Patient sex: M
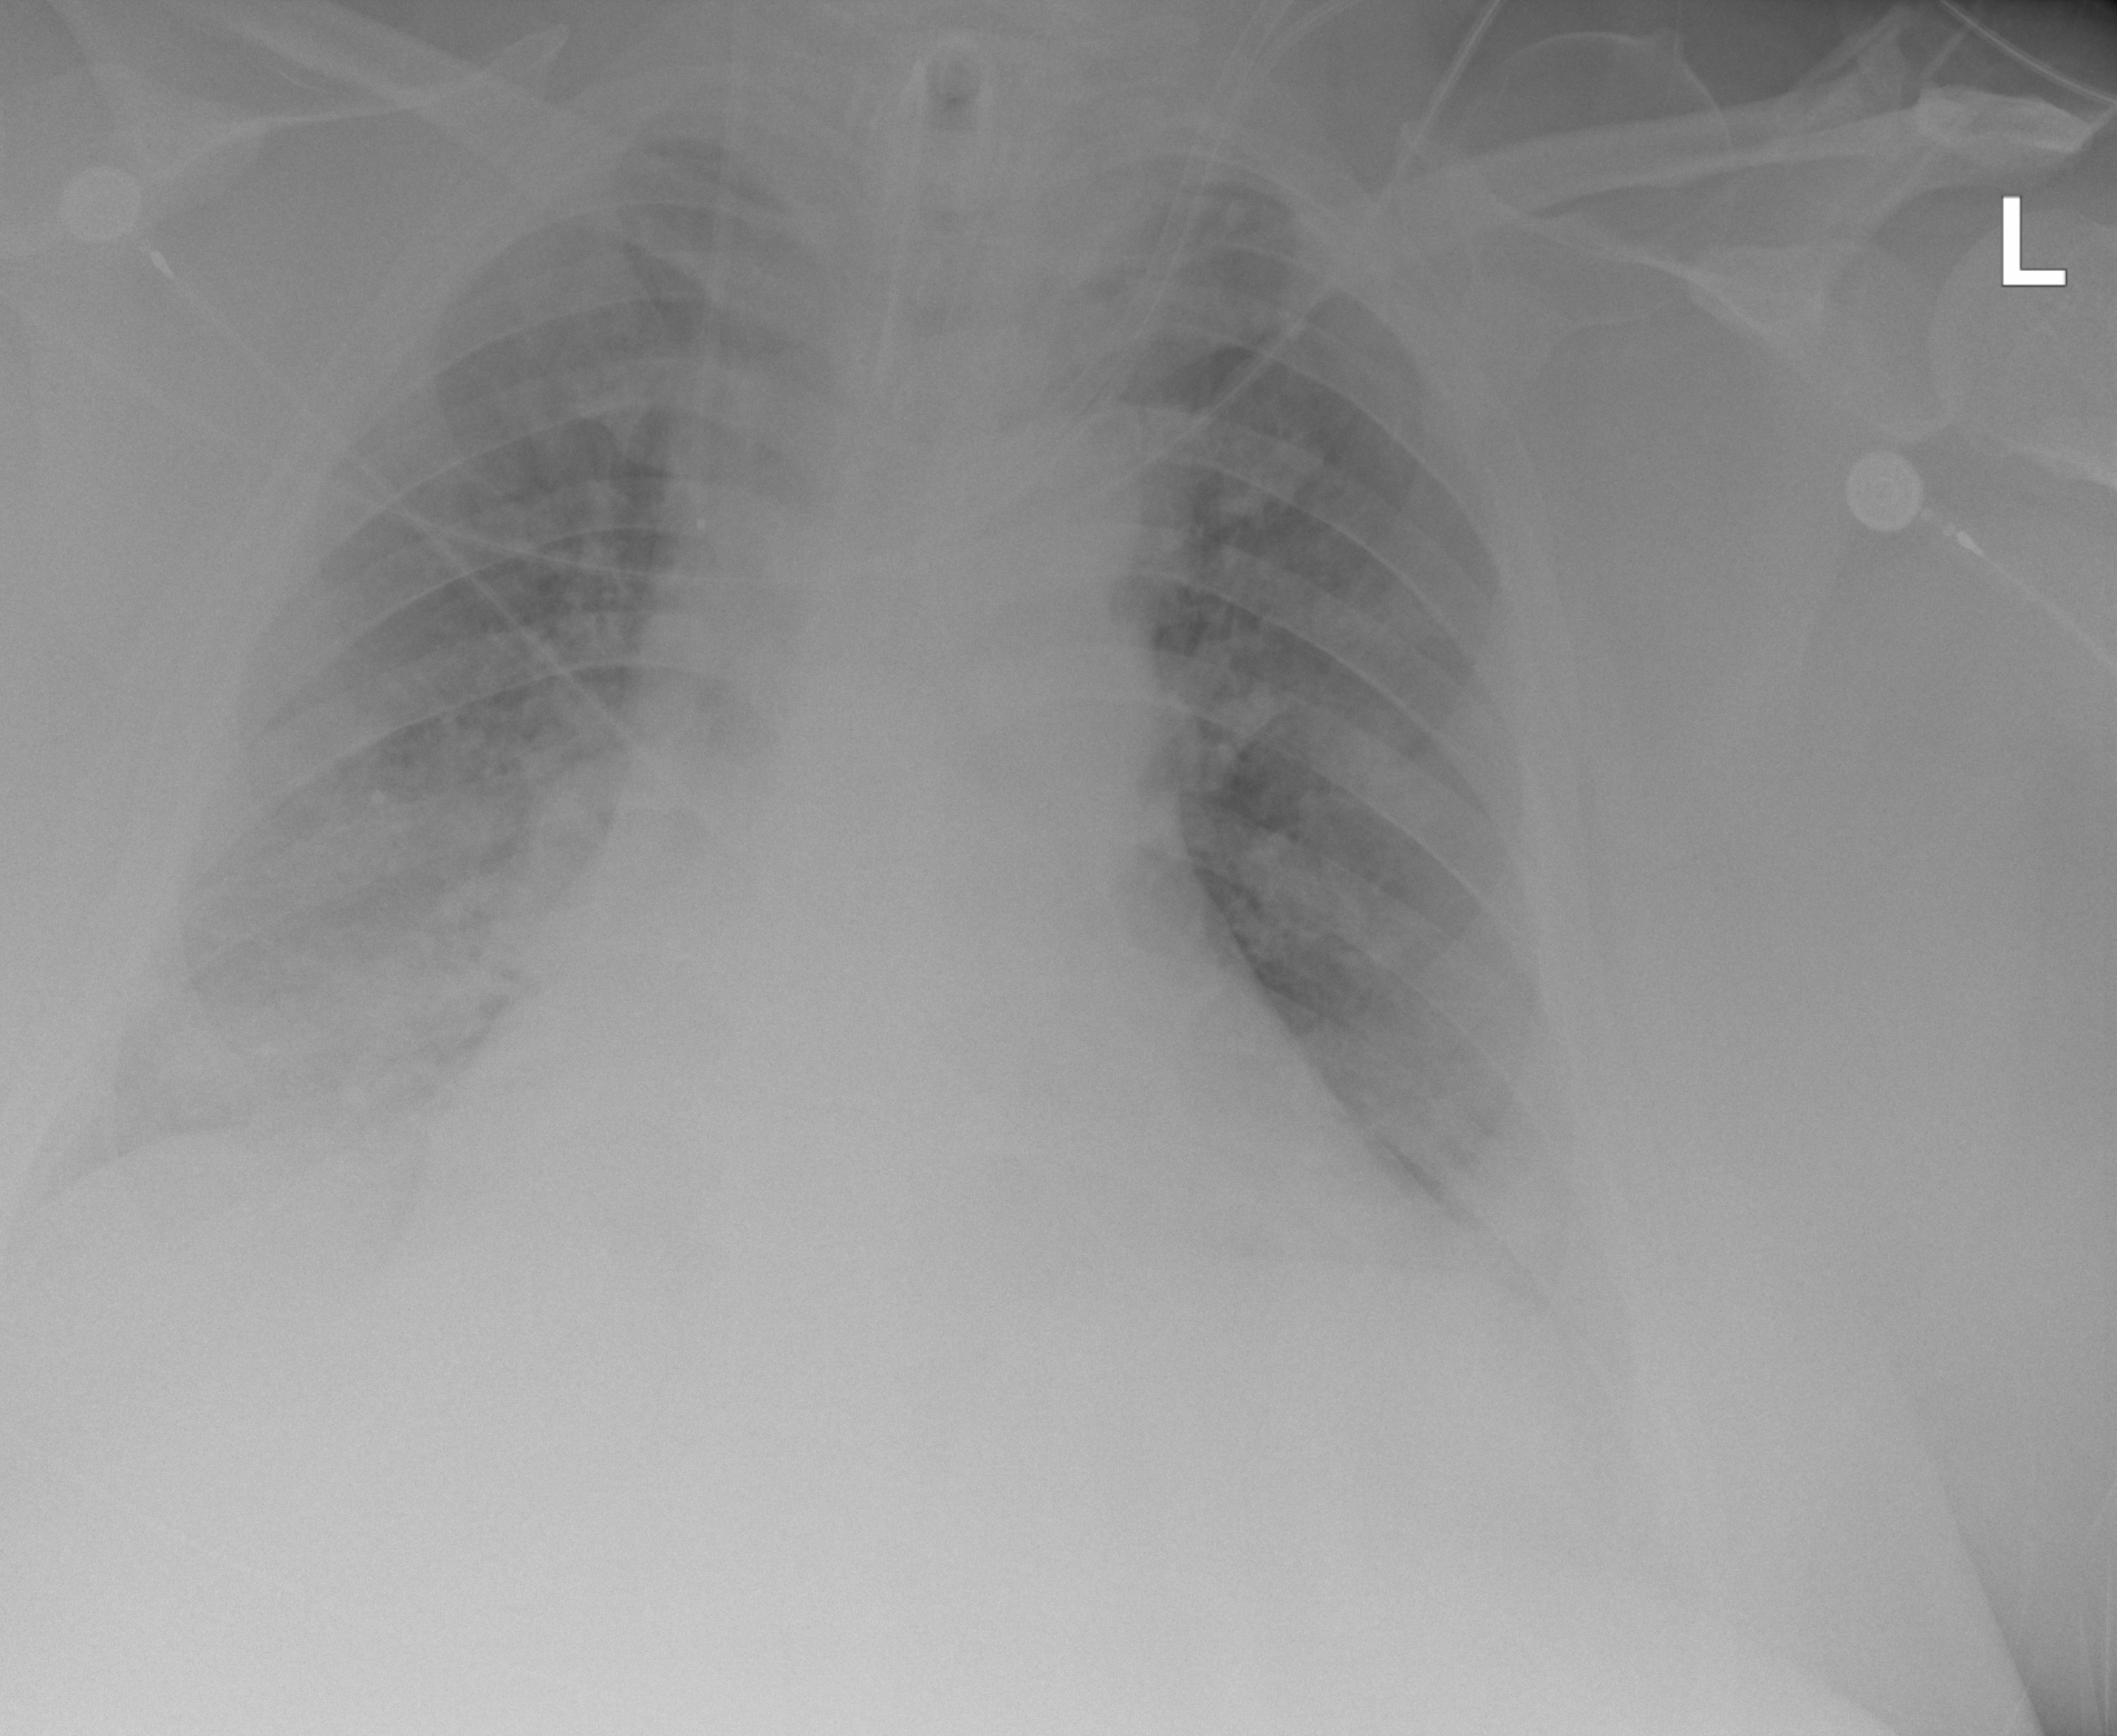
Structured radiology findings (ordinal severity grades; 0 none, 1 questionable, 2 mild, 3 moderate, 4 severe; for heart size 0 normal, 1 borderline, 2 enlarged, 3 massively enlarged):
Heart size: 2
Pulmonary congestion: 0
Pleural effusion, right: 0
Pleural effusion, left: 0
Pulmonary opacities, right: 3
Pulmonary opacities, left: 0
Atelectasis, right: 3
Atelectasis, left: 2